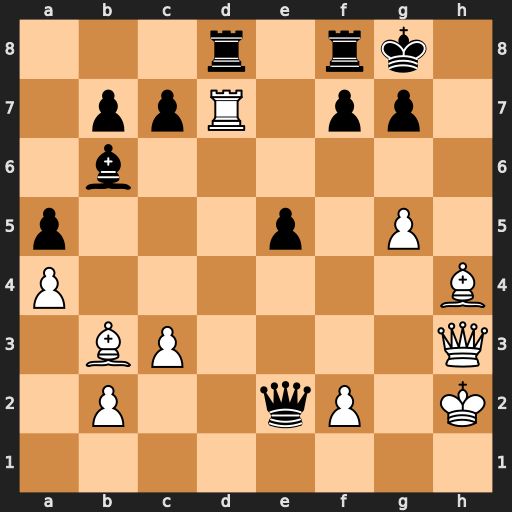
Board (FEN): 3r1rk1/1ppR1pp1/1b6/p3p1P1/P6B/1BP4Q/1P2qP1K/8
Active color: w
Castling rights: -
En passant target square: -
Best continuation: Bxf7+ Rxf7 Rxd8+